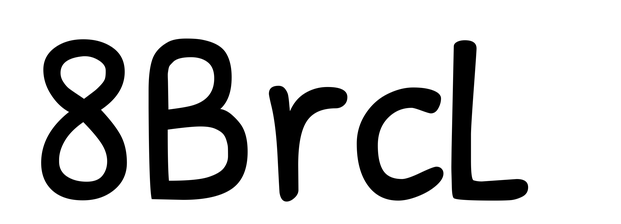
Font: PatrickHand-Regular